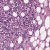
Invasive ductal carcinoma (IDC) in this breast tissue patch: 1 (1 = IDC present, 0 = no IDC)